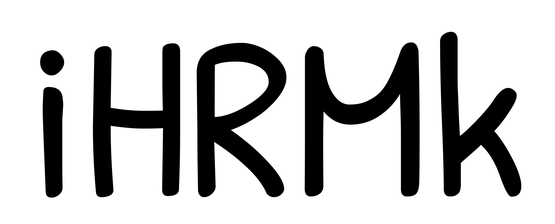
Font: PatrickHand-Regular